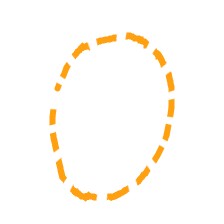
Shape: circle